Question: '''
<body style = "background-color: yellow">
<div style = "background-color: red; width: 300px; height: 300px">
</div>
<div style = "background-color: green; width: 300px; height: 300px; top: -200px; position: relative;">
</div>
<div style = "background-color: orange; width: 300px; height: 300px">
</div>
</body>
'''
<URL> of problem
Apologies for the awful diagram, if you want to tamper with the page, i've set the it up at:
<URL>
I'm working on a Wordpress site. It's using one of the all-in-one themes and i don't really have extensive experience excluding with CSS. I have three elements that i'm trying to put together in a certain way. Essentially, the first element is an image that sits below the header. The second element is an image that will overlay the first image. And the third is an element that will sit below the first element. See picture below:

Currently, my experience with the positioning attribute is very weak, having barely had to overlay images in the past. From what i've read, all the position Attributes still leave an empty space where the element would have been if i do say:
"top: -100px".
I'm not really sure how to go about this problem, especially when not using a raw html file to try and troubleshoot. Any clarification would be great, or if there's another way to go about the problem then i'd love to hear it.
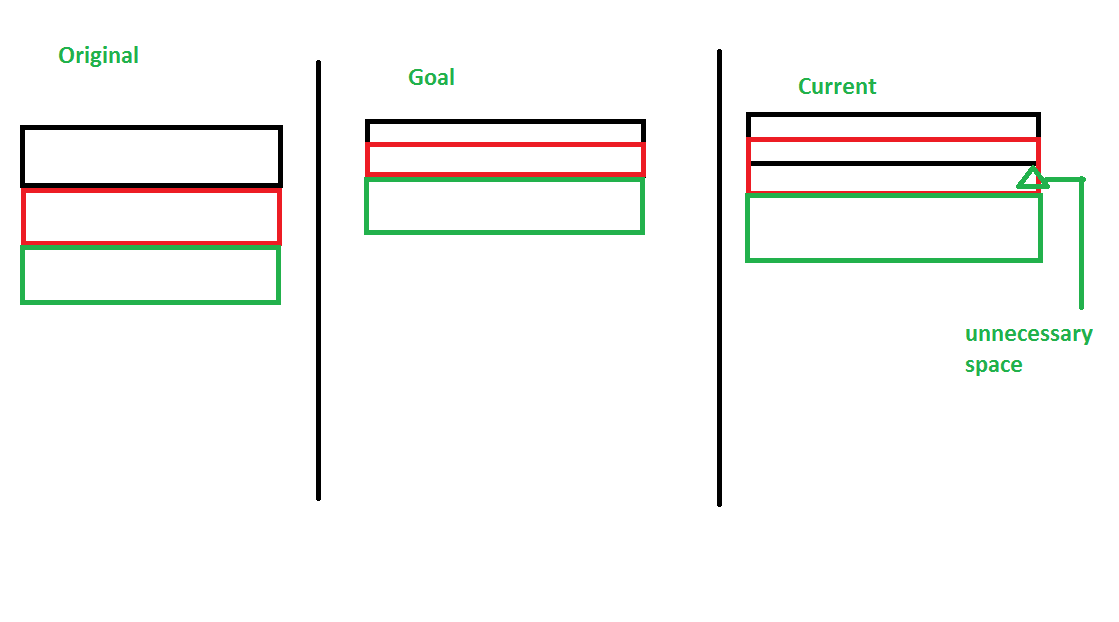
Answer: I didnt fully understand your question but one of these will hopefully help:
<URL>
'''
<div style = "background-color: red; width: 300px; height: 300px">
</div>
<div style = "background-color: green; width: 300px; height: 300px; top: -200px; position: relative;">
</div>
<div style = "background-color: orange; margin-top: -200px; width: 300px; height: 300px">
</div>
'''
Or
<URL>
'''
<div style = "background-color: red; width: 300px; height: 300px">
</div>
<div style = "background-color: green; width: 300px; height: 300px; margin-top: -200px;">
</div>
<div style = "background-color: orange; margin-top: -200px; width: 300px; height: 300px">
</div>
'''